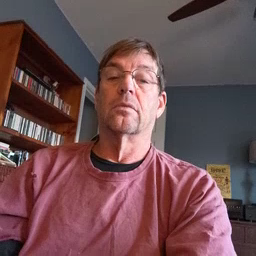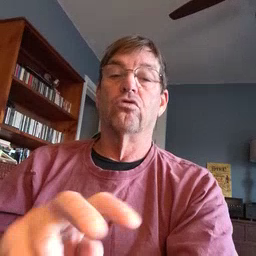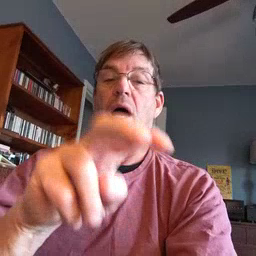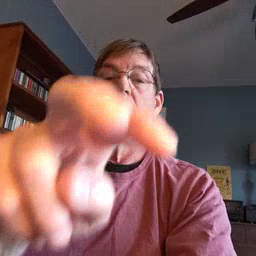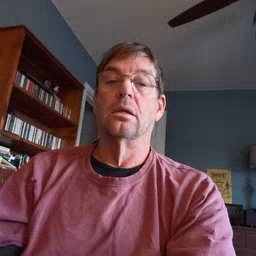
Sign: ride